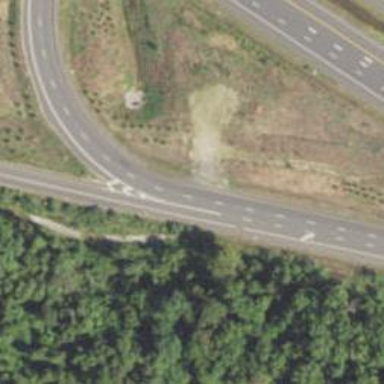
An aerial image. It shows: Motorway link at diverging diamond interchange (DDI) junction.